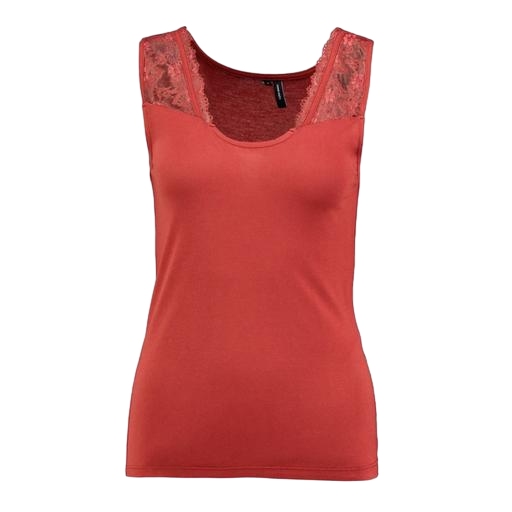
red tank top, red lace-detail top, red sleeveless tee, white background